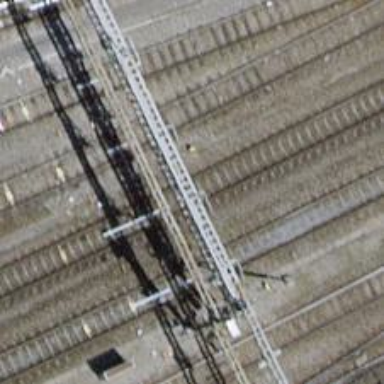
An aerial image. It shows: Railway signal.